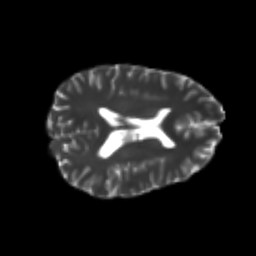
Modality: T2w
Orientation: axial
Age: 26
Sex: male
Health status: healthy
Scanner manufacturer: philips
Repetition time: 7.386 s
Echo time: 0.08599 s